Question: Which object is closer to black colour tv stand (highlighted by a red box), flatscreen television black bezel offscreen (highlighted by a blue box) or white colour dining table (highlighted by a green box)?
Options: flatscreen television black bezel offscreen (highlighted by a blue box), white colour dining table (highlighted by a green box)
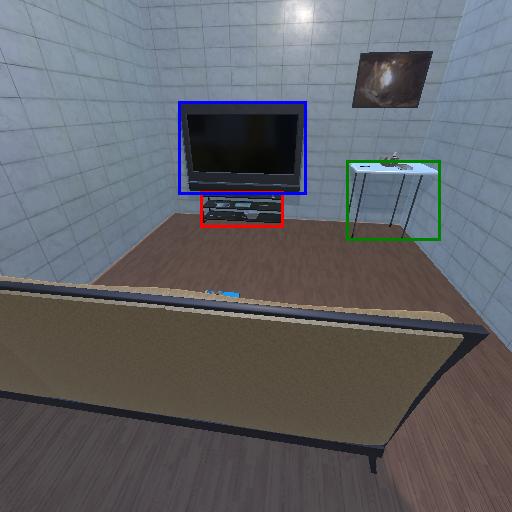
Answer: flatscreen television black bezel offscreen (highlighted by a blue box)